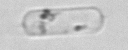
Label: Dactyliosolen_fragilissimus